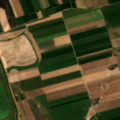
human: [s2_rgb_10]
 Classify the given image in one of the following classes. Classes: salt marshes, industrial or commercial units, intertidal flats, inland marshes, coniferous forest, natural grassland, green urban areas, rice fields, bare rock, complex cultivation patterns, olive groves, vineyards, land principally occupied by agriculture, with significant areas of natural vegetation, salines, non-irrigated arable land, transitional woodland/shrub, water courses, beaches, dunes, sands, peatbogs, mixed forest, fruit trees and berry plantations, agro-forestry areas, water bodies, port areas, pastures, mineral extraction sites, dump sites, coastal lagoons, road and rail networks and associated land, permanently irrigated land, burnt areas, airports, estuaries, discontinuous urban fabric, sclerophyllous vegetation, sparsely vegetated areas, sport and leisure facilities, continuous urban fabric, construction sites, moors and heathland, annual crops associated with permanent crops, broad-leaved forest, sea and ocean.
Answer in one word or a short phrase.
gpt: non-irrigated arable land, pastures, broad-leaved forest, water bodies